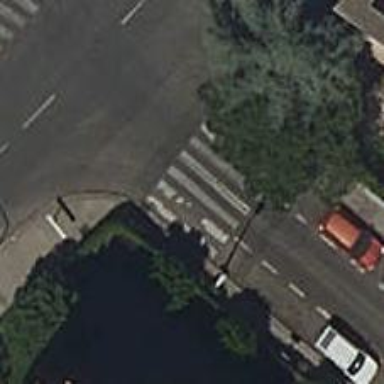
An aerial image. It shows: Marked crossing on the road.